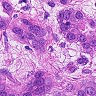
Metastatic tissue present: yes